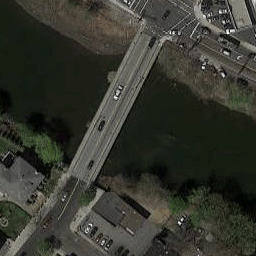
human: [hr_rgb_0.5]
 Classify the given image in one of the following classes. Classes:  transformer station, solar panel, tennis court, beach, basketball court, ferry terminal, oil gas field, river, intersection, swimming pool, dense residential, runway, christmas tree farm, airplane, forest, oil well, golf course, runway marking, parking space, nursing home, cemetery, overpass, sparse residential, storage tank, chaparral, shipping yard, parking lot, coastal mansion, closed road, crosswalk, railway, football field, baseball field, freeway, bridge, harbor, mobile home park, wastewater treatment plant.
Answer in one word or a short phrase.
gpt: bridge